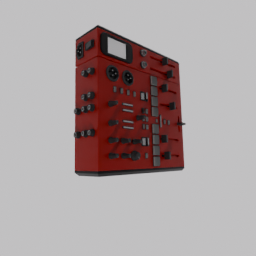
Label: electronics